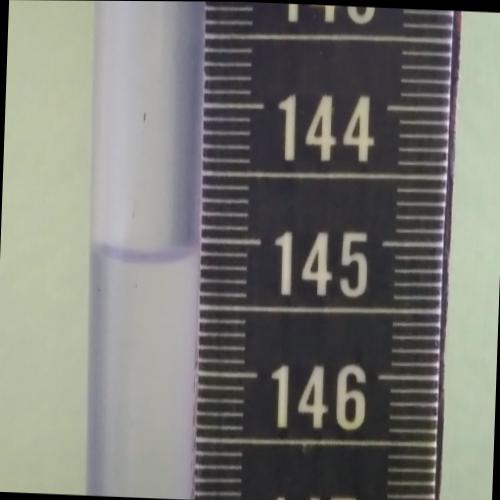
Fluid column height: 145.1 cm